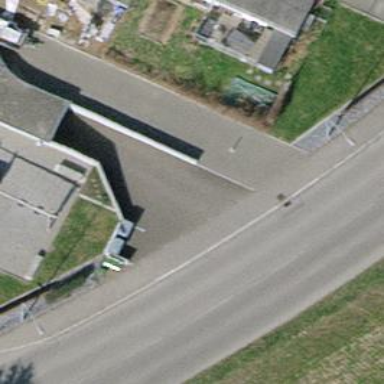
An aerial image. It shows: Bollard barrier.